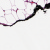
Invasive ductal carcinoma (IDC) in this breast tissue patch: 0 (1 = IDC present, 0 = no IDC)